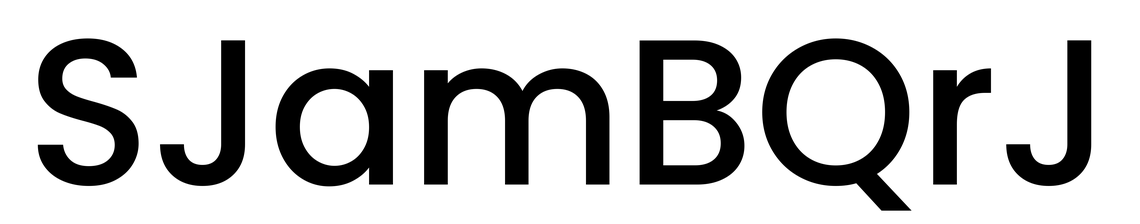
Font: Poppins-Medium